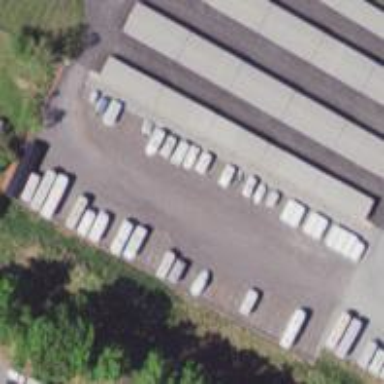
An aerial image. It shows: Group of garages.